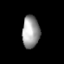
Tissue: lung
Cell type: Endothelial cells
Senescence score: 0.6358
Nuclear area (px): 551
Mean DAPI intensity: 154.784